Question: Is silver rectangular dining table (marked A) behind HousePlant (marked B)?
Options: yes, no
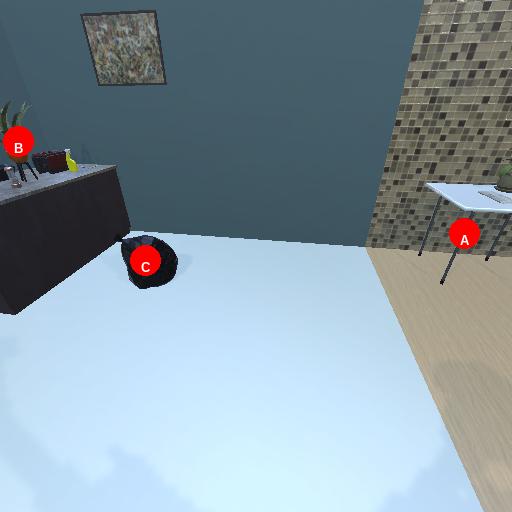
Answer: yes